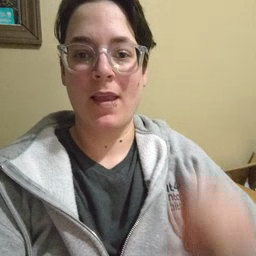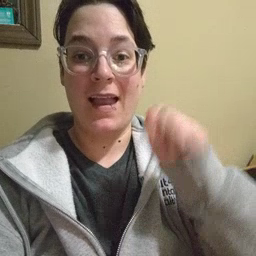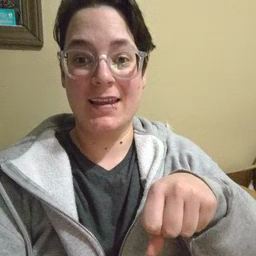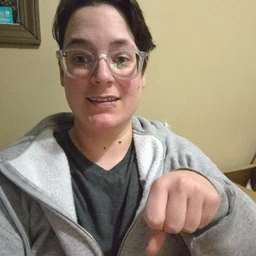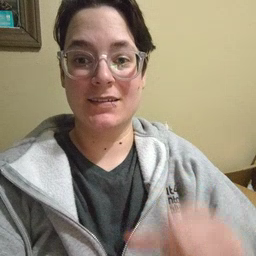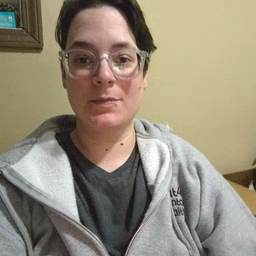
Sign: can